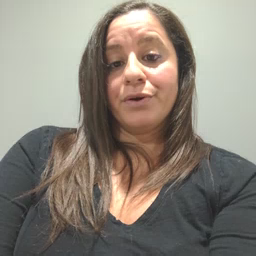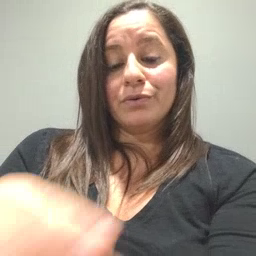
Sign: store